RGB frame:
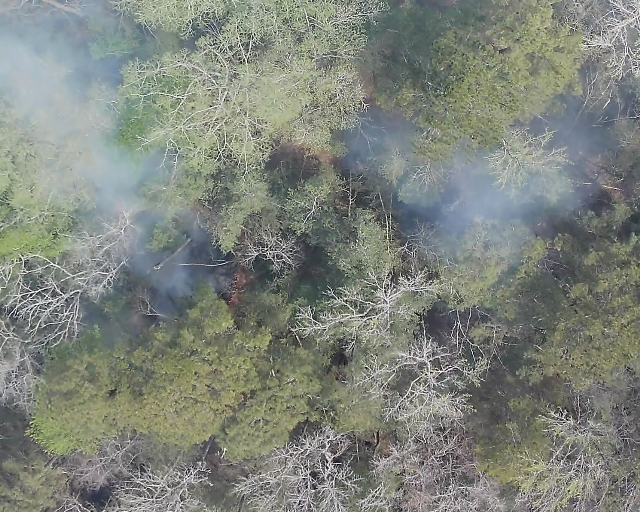
Thermal frame:
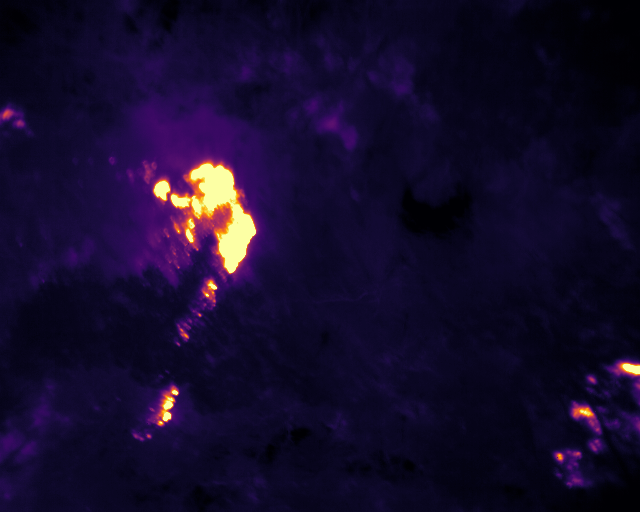
Captured: 2026-02-26 03:44:45
Pixels at or above 80 °C: 4131 (fraction of frame: 0.01261)